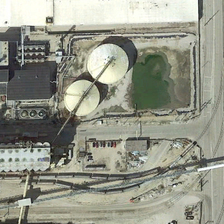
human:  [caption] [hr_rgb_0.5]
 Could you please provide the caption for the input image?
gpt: two tanks are near several buildings and a small pond .

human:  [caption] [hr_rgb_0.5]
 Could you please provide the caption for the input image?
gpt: two tanks are near several buildings and a small pond .

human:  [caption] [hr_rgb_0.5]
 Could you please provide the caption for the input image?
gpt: a small pond with green water is located next to huge, white, round tanks .

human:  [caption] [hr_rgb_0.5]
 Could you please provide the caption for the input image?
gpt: a small pond with green water is located next to huge, white, round tanks .

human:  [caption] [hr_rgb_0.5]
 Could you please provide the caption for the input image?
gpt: two tanks are near several buildings and a small pond .